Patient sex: M
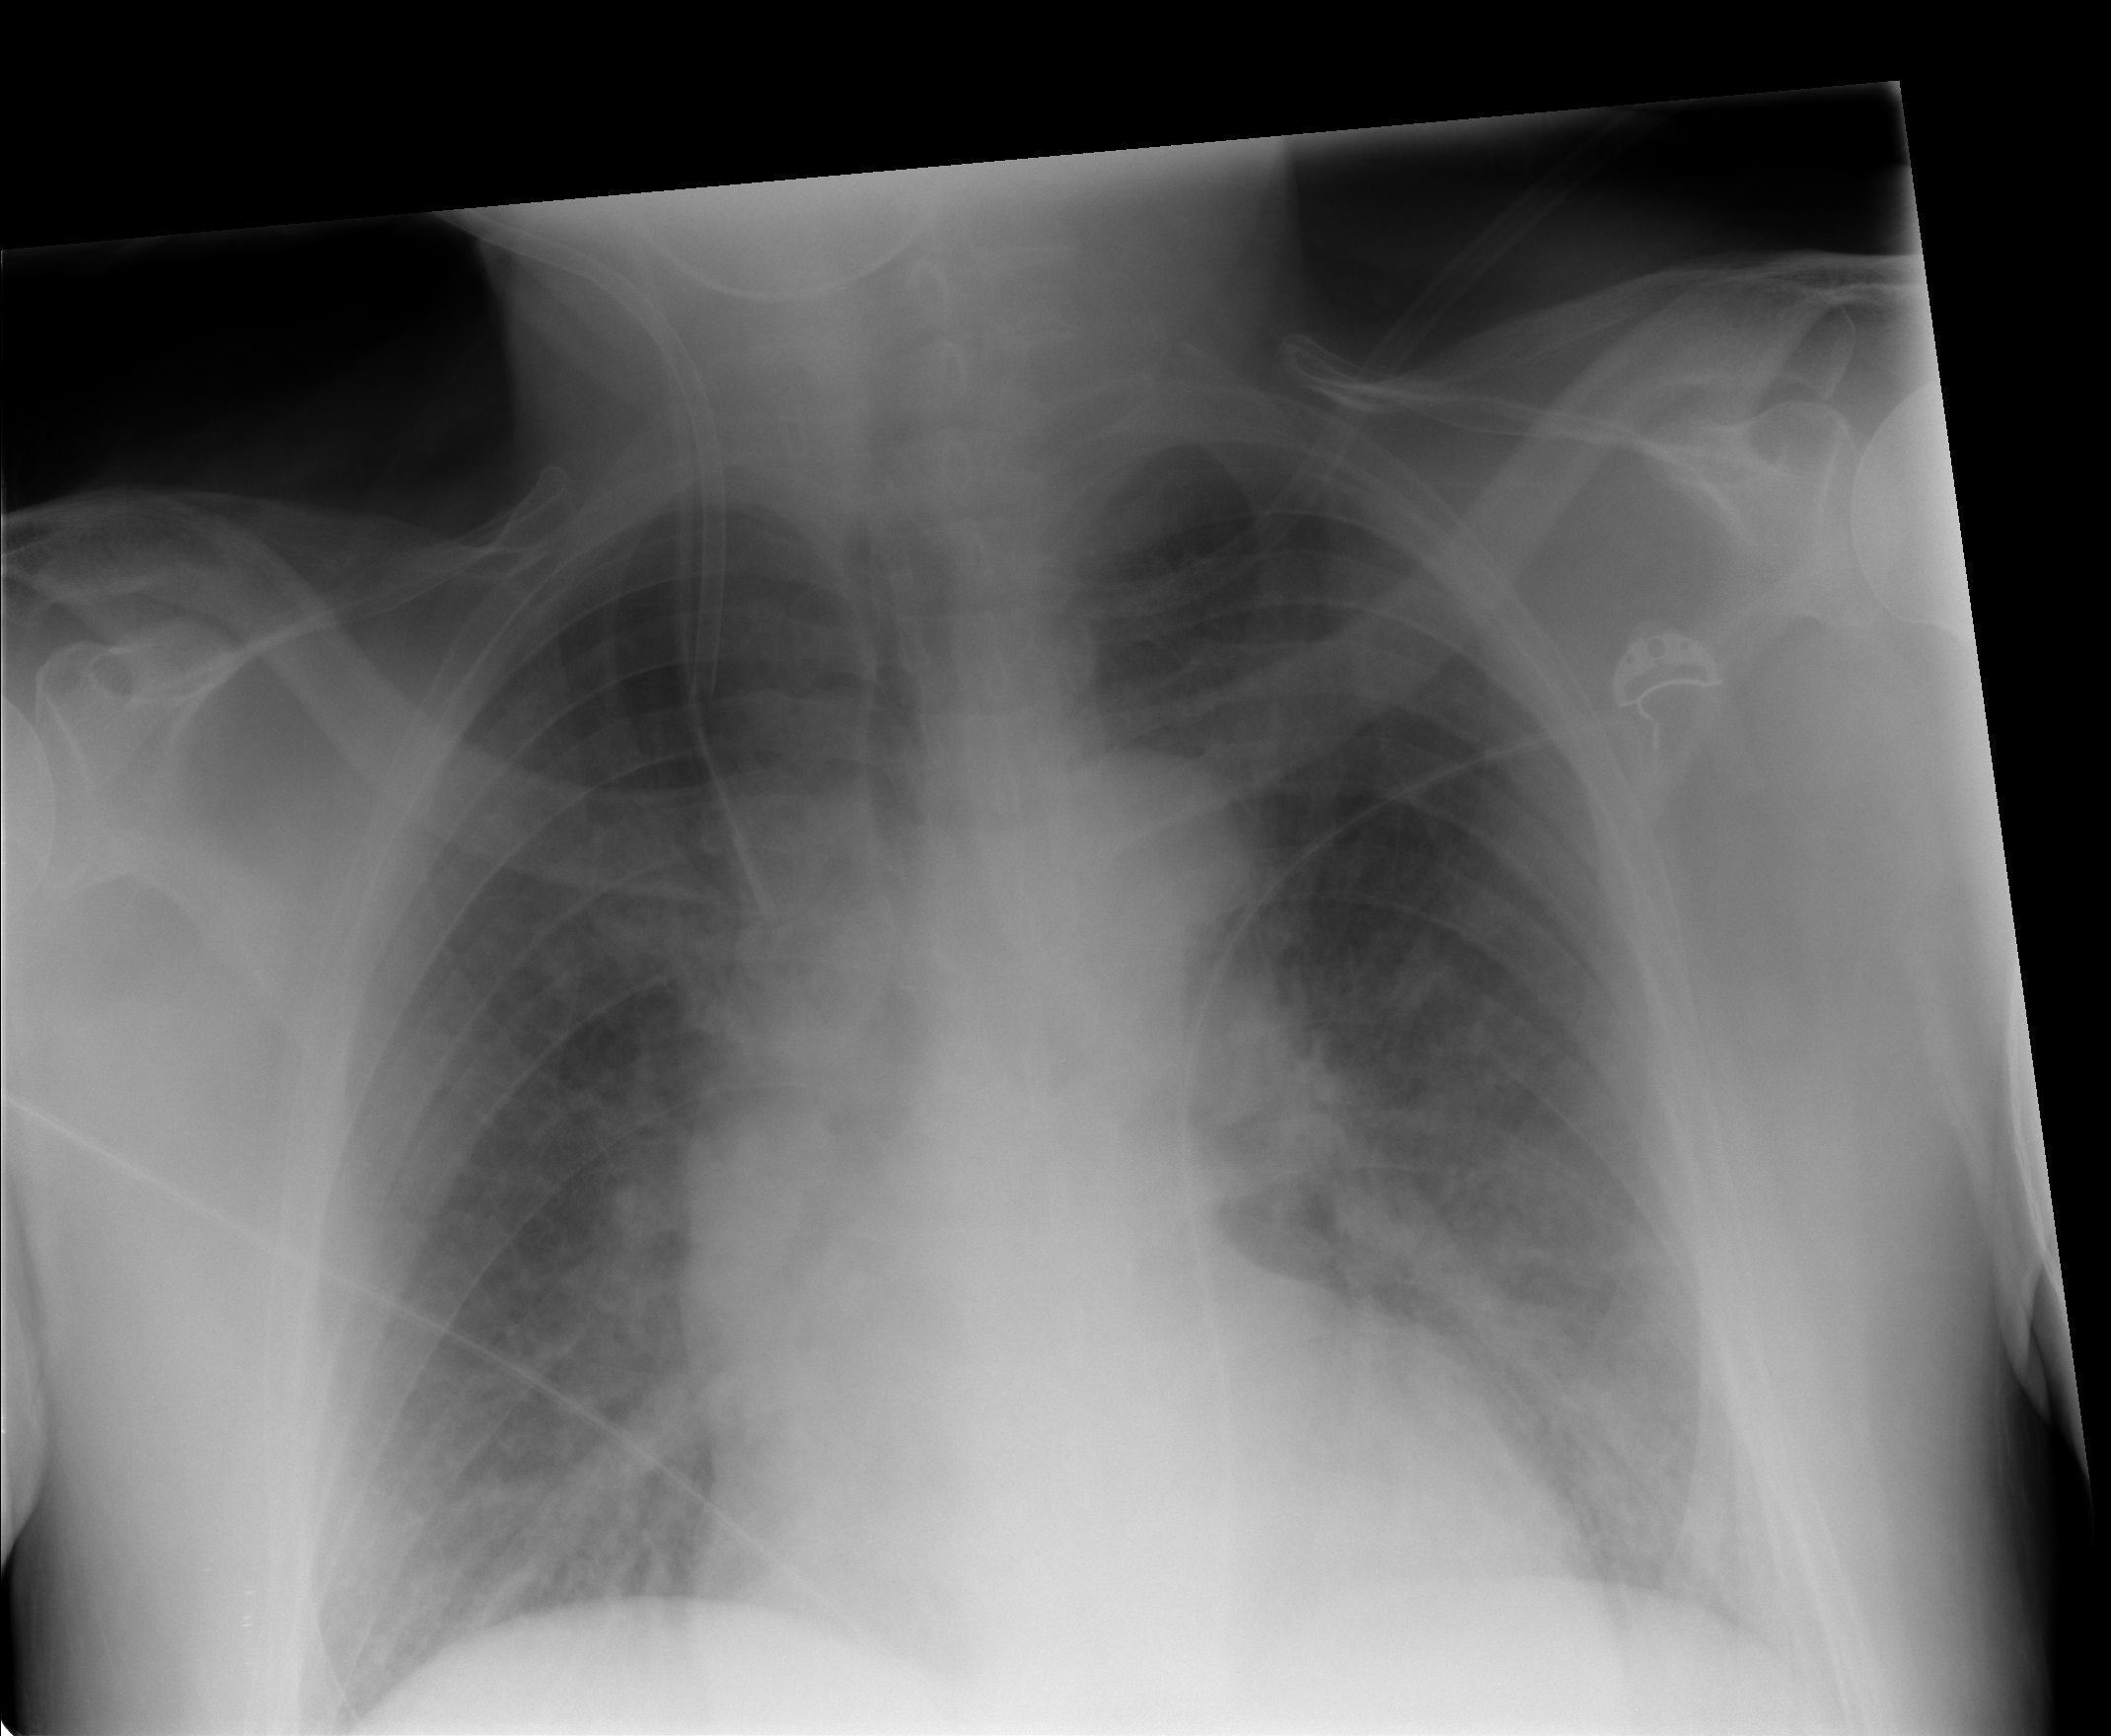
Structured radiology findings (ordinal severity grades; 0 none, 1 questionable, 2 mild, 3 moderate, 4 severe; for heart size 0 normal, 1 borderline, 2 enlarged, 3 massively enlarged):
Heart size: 2
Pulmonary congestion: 2
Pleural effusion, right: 0
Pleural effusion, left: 0
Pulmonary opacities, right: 0
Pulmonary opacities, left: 0
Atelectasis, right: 0
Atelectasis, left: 0